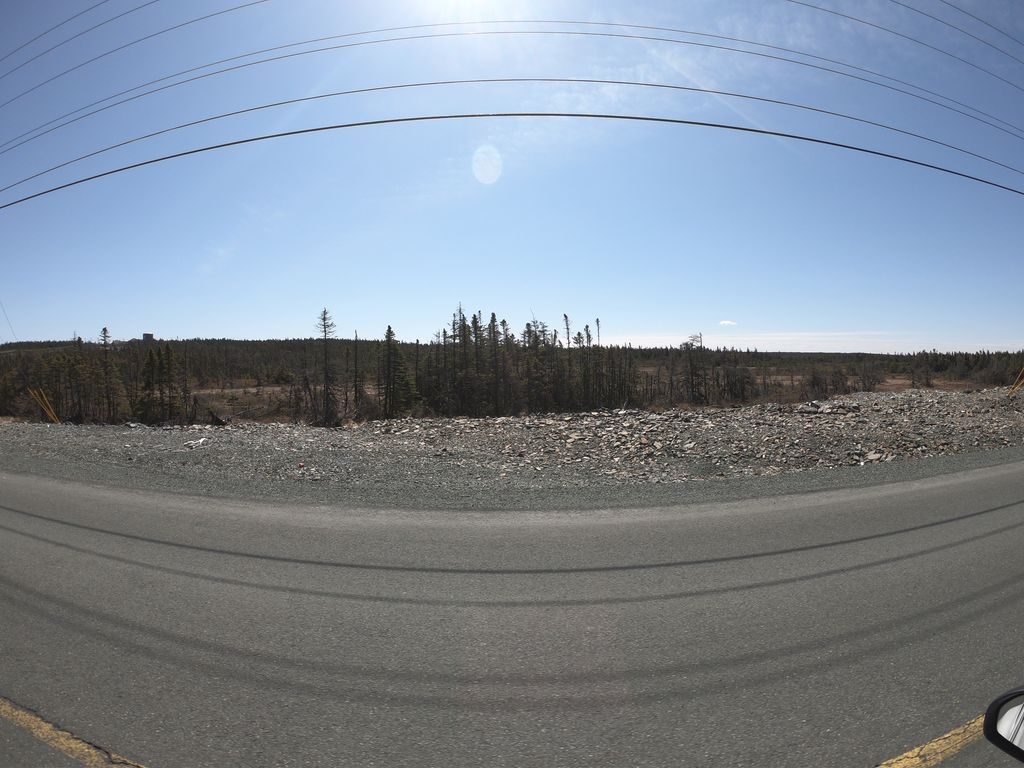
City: st_johns